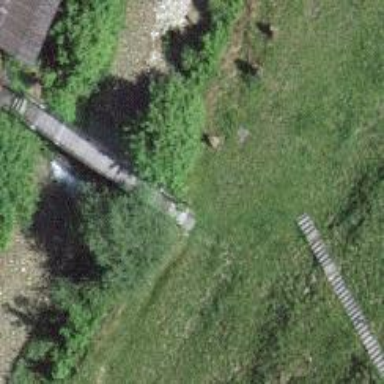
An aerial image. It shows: Path leading to bridge.